Question: Dynamically added div element not show horizontally into a container div element which has a specific width value, always break into new line.
Here is my code
'''
var i=1;
$(document).ready(function () {
$("#add").click(function(){
$('#container').append(
$('<div/>')
.addClass("dDiv")
.text("(hello world "+i+")")
);
i++;
});
})
'''
'''
#main{
float:right;
width:500px;
border: 1px solid;
overflow:hidden;
white-space: nowrap;
display: block;
}
.dDiv{
display: inline-block;
float:right;
background-color:#ff0000;
margin:2px;
}
'''
'''
<script src="https://ajax.googleapis.com/ajax/libs/jquery/1.10.1/jquery.min.js"></script>
<div id="add">Add</div>
<div id="chat" style="float:right">
<div id="main">
<div id="container" style="float:right;">
</div>
</div>
</div>
'''

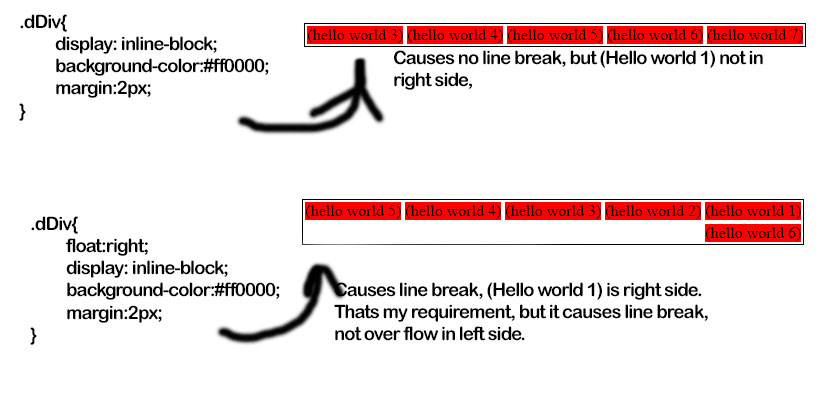
Answer: 1) remove 'float:right'
2) set 'direction:rtl' on the #main div
3) You want to set 'overflow:auto' to the #main div as well is order to see the additional dDivs
'''
var i = 1;
$(document).ready(function() {
$("#add").click(function() {
$('#container').append(
$('<div/>')
.addClass("dDiv")
.text("(hello world " + i + ")")
);
i++;
});
})
'''
'''
#main {
width: 500px;
border: 1px solid;
overflow: hidden;
white-space: nowrap;
display: block;
direction: rtl;
}
.dDiv {
display: inline-block;
background-color: #ff0000;
margin: 2px;
}
'''
'''
<script src="https://ajax.googleapis.com/ajax/libs/jquery/1.10.1/jquery.min.js"></script>
<div id="add">Add</div>
<div id="chat" style="float:right">
<div id="main">
<div id="container" style="float:right;">
</div>
</div>
</div>
'''